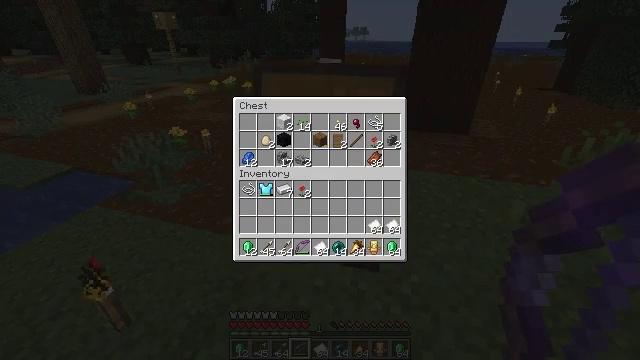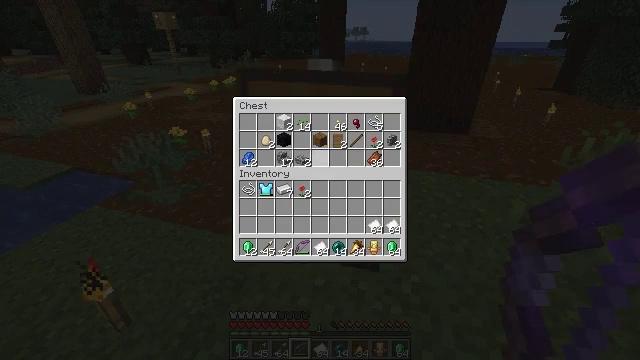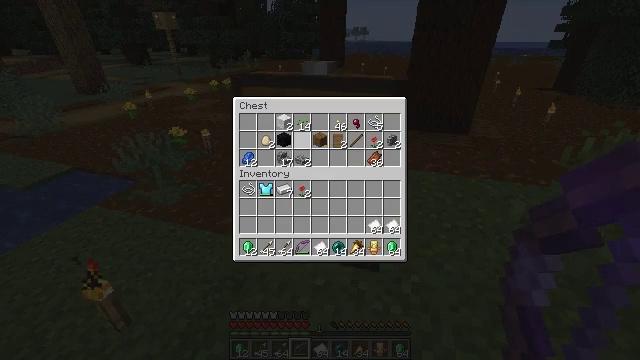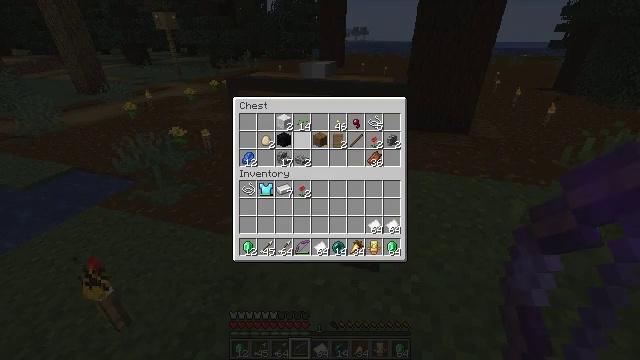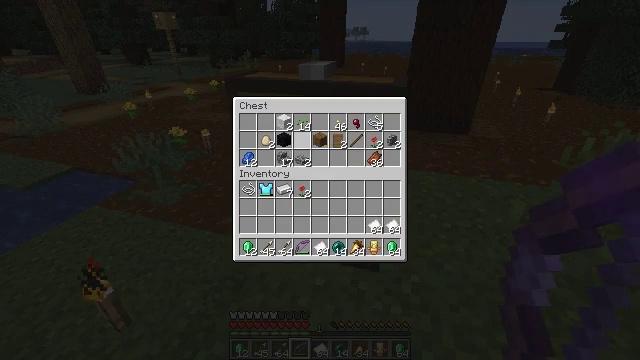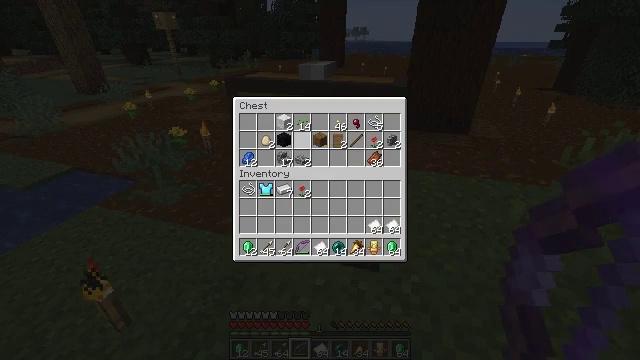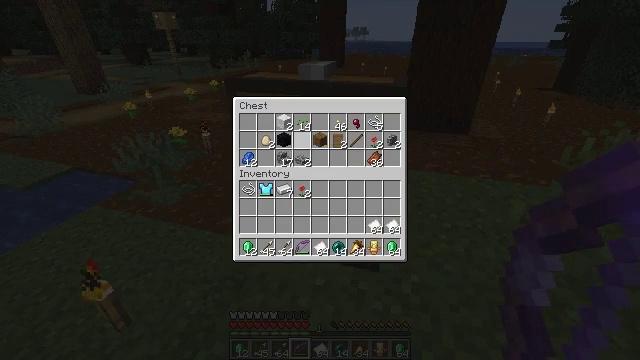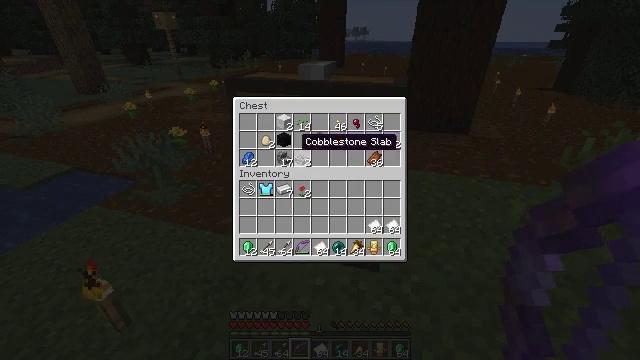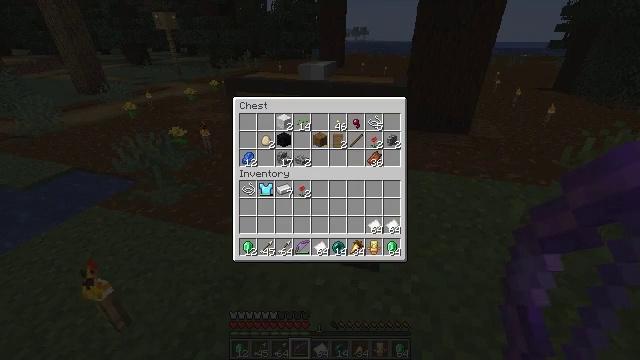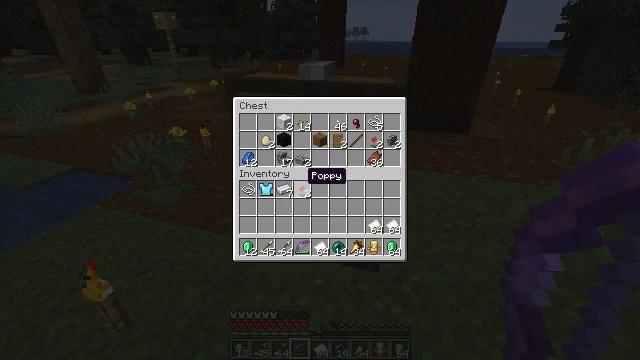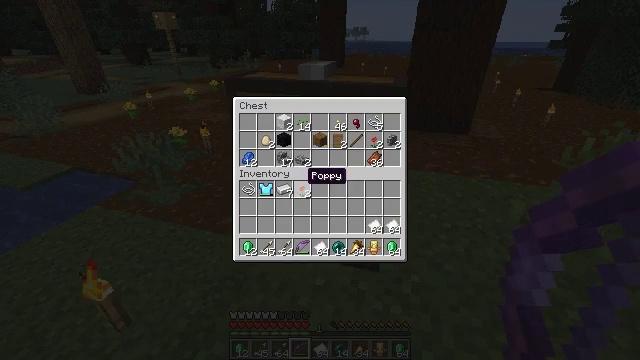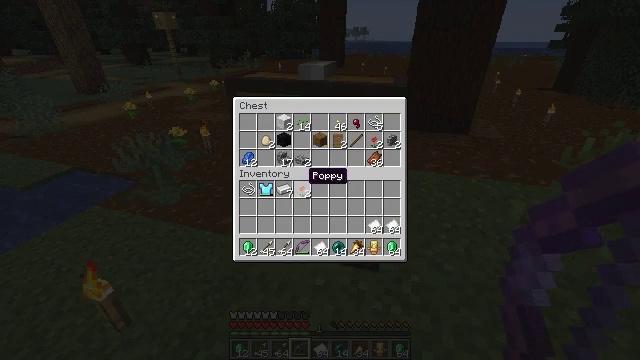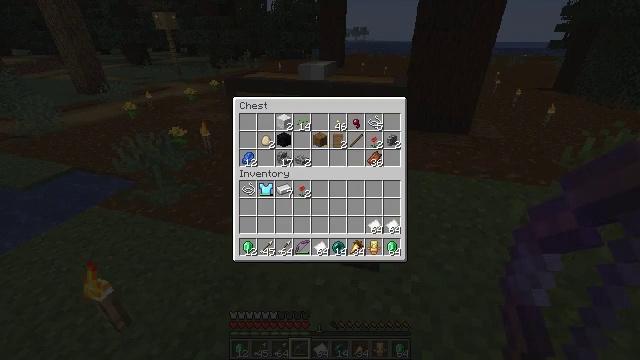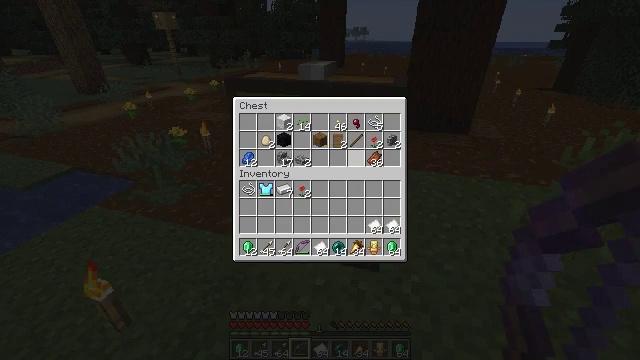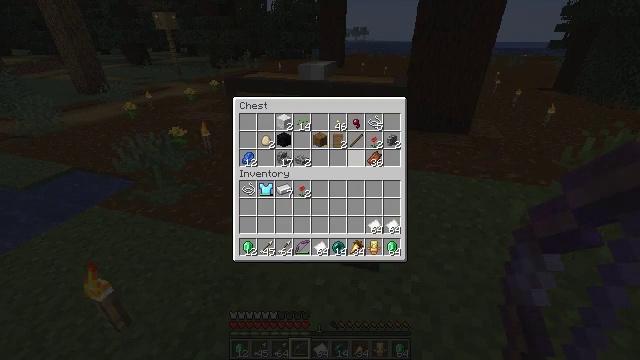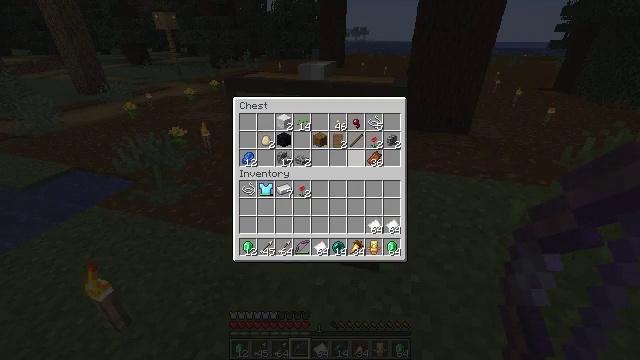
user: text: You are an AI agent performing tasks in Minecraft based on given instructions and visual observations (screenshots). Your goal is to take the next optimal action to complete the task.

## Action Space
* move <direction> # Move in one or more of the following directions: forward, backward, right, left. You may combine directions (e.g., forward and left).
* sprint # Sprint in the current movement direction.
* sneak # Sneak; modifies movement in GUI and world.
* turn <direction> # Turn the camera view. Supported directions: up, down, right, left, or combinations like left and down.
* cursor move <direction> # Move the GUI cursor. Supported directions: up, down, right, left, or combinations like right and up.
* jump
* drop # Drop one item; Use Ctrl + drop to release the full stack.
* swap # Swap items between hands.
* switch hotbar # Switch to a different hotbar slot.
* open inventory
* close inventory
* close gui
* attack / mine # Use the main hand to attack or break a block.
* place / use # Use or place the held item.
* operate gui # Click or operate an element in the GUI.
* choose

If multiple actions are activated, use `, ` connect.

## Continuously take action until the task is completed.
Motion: motion action
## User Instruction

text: Interact with the crafting table to craft a shulker box.
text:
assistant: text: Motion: cursor move up
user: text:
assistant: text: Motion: cursor move left and up
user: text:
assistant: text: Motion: cursor move left
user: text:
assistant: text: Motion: no_op
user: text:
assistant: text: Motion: no_op
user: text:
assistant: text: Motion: no_op
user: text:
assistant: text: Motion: cursor move down
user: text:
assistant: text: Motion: cursor move down
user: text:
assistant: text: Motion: cursor move down
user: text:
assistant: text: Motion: no_op
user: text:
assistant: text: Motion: no_op
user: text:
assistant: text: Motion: cursor move right and up
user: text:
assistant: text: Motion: cursor move right and up
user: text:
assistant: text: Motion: no_op
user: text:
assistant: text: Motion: no_op
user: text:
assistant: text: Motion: no_op
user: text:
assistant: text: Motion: no_op
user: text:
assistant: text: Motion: no_op
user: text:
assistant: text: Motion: no_op
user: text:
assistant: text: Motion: no_op
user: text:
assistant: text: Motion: no_op
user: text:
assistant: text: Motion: no_op
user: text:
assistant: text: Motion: no_op
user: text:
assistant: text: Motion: no_op
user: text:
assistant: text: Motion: no_op
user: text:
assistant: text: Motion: no_op
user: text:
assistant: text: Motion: no_op
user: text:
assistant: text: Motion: no_op
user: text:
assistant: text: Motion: no_op
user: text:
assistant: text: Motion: no_op